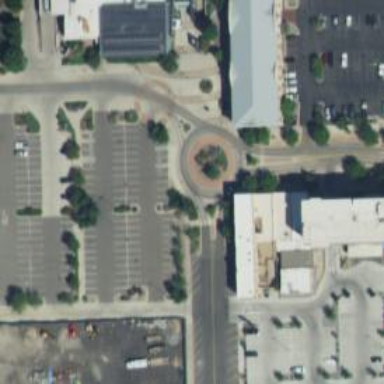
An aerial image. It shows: Parking space.